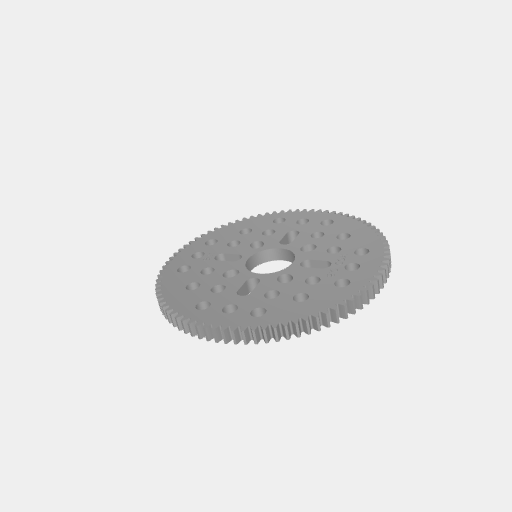
Part: HubMountAcetalGear80T